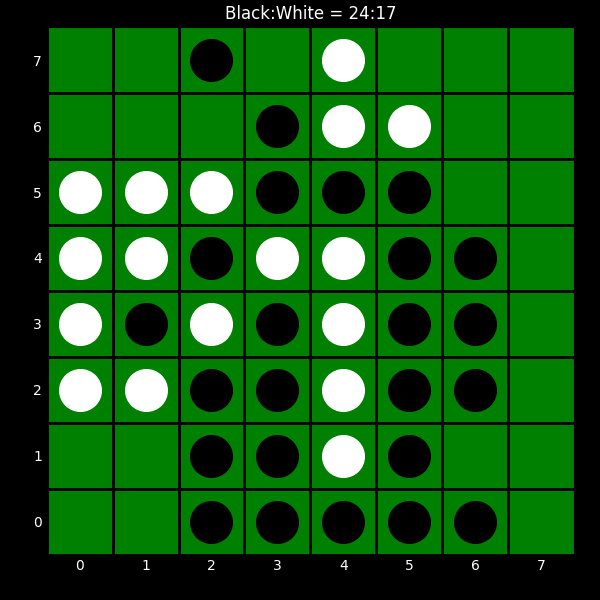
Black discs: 24
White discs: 17